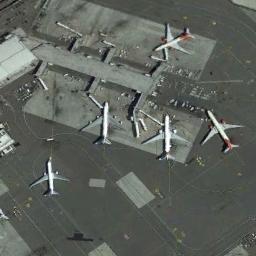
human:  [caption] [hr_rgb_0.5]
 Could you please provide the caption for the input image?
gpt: Several planes of different sizes are neatly parked beside buildings in the airport .

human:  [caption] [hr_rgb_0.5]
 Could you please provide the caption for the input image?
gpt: Three planes were at the gate and two others were on the open ground .

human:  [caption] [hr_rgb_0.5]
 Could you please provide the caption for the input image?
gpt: Five planes are around the terminal building .

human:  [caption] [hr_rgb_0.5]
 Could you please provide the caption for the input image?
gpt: Three planes parked next to boarding bridges of the terminal and the other two parked beside .

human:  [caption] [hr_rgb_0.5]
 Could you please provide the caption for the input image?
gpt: Five planes were on the ground on either side of the building .